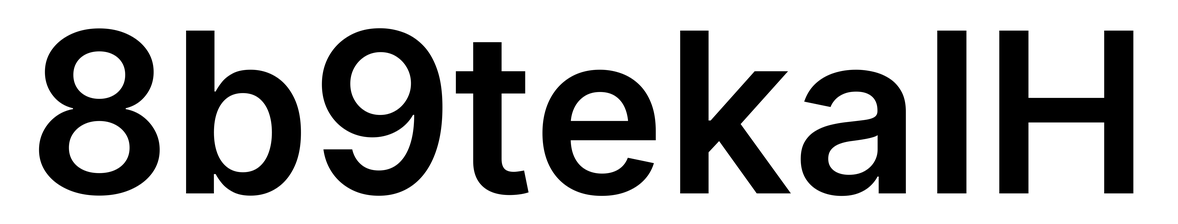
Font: Inter_SemiBold